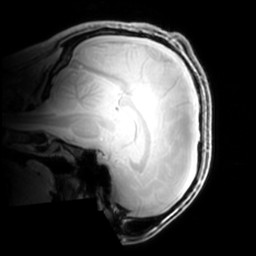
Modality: PDw
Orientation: sagittal
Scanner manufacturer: philips
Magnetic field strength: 7 T
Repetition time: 0.008 s
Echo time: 0.001974 s